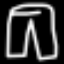
Label: pants